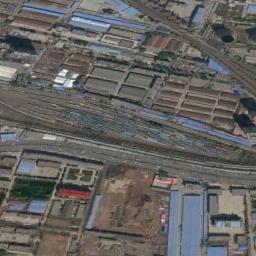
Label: railway_station